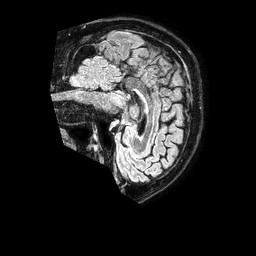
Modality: FLAIR
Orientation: sagittal
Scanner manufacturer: philips
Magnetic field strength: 1.5 T
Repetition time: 4.8 s
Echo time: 0.3 s